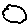
Label: cloud